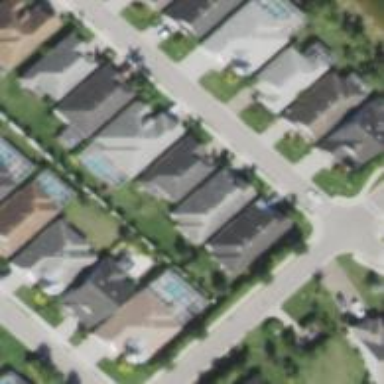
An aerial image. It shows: Neighborhood.